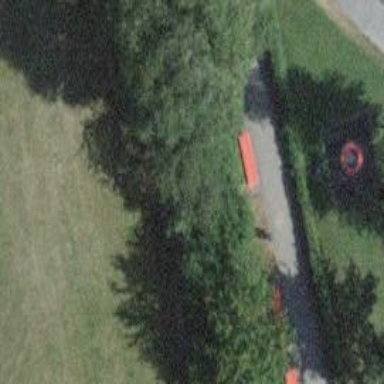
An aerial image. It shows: Red bench.